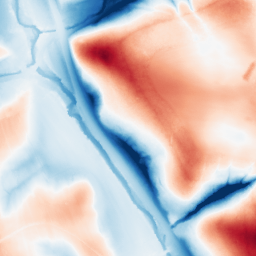
Category: edge_preserving
Decomposition family: guided
Decomposition parameters: radius: 32
eps: 0.1
Upsampling method: regularized
Upsampling parameters: scale: 4
lambda_reg: 0.001
Upsampling scale: 4